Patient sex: M
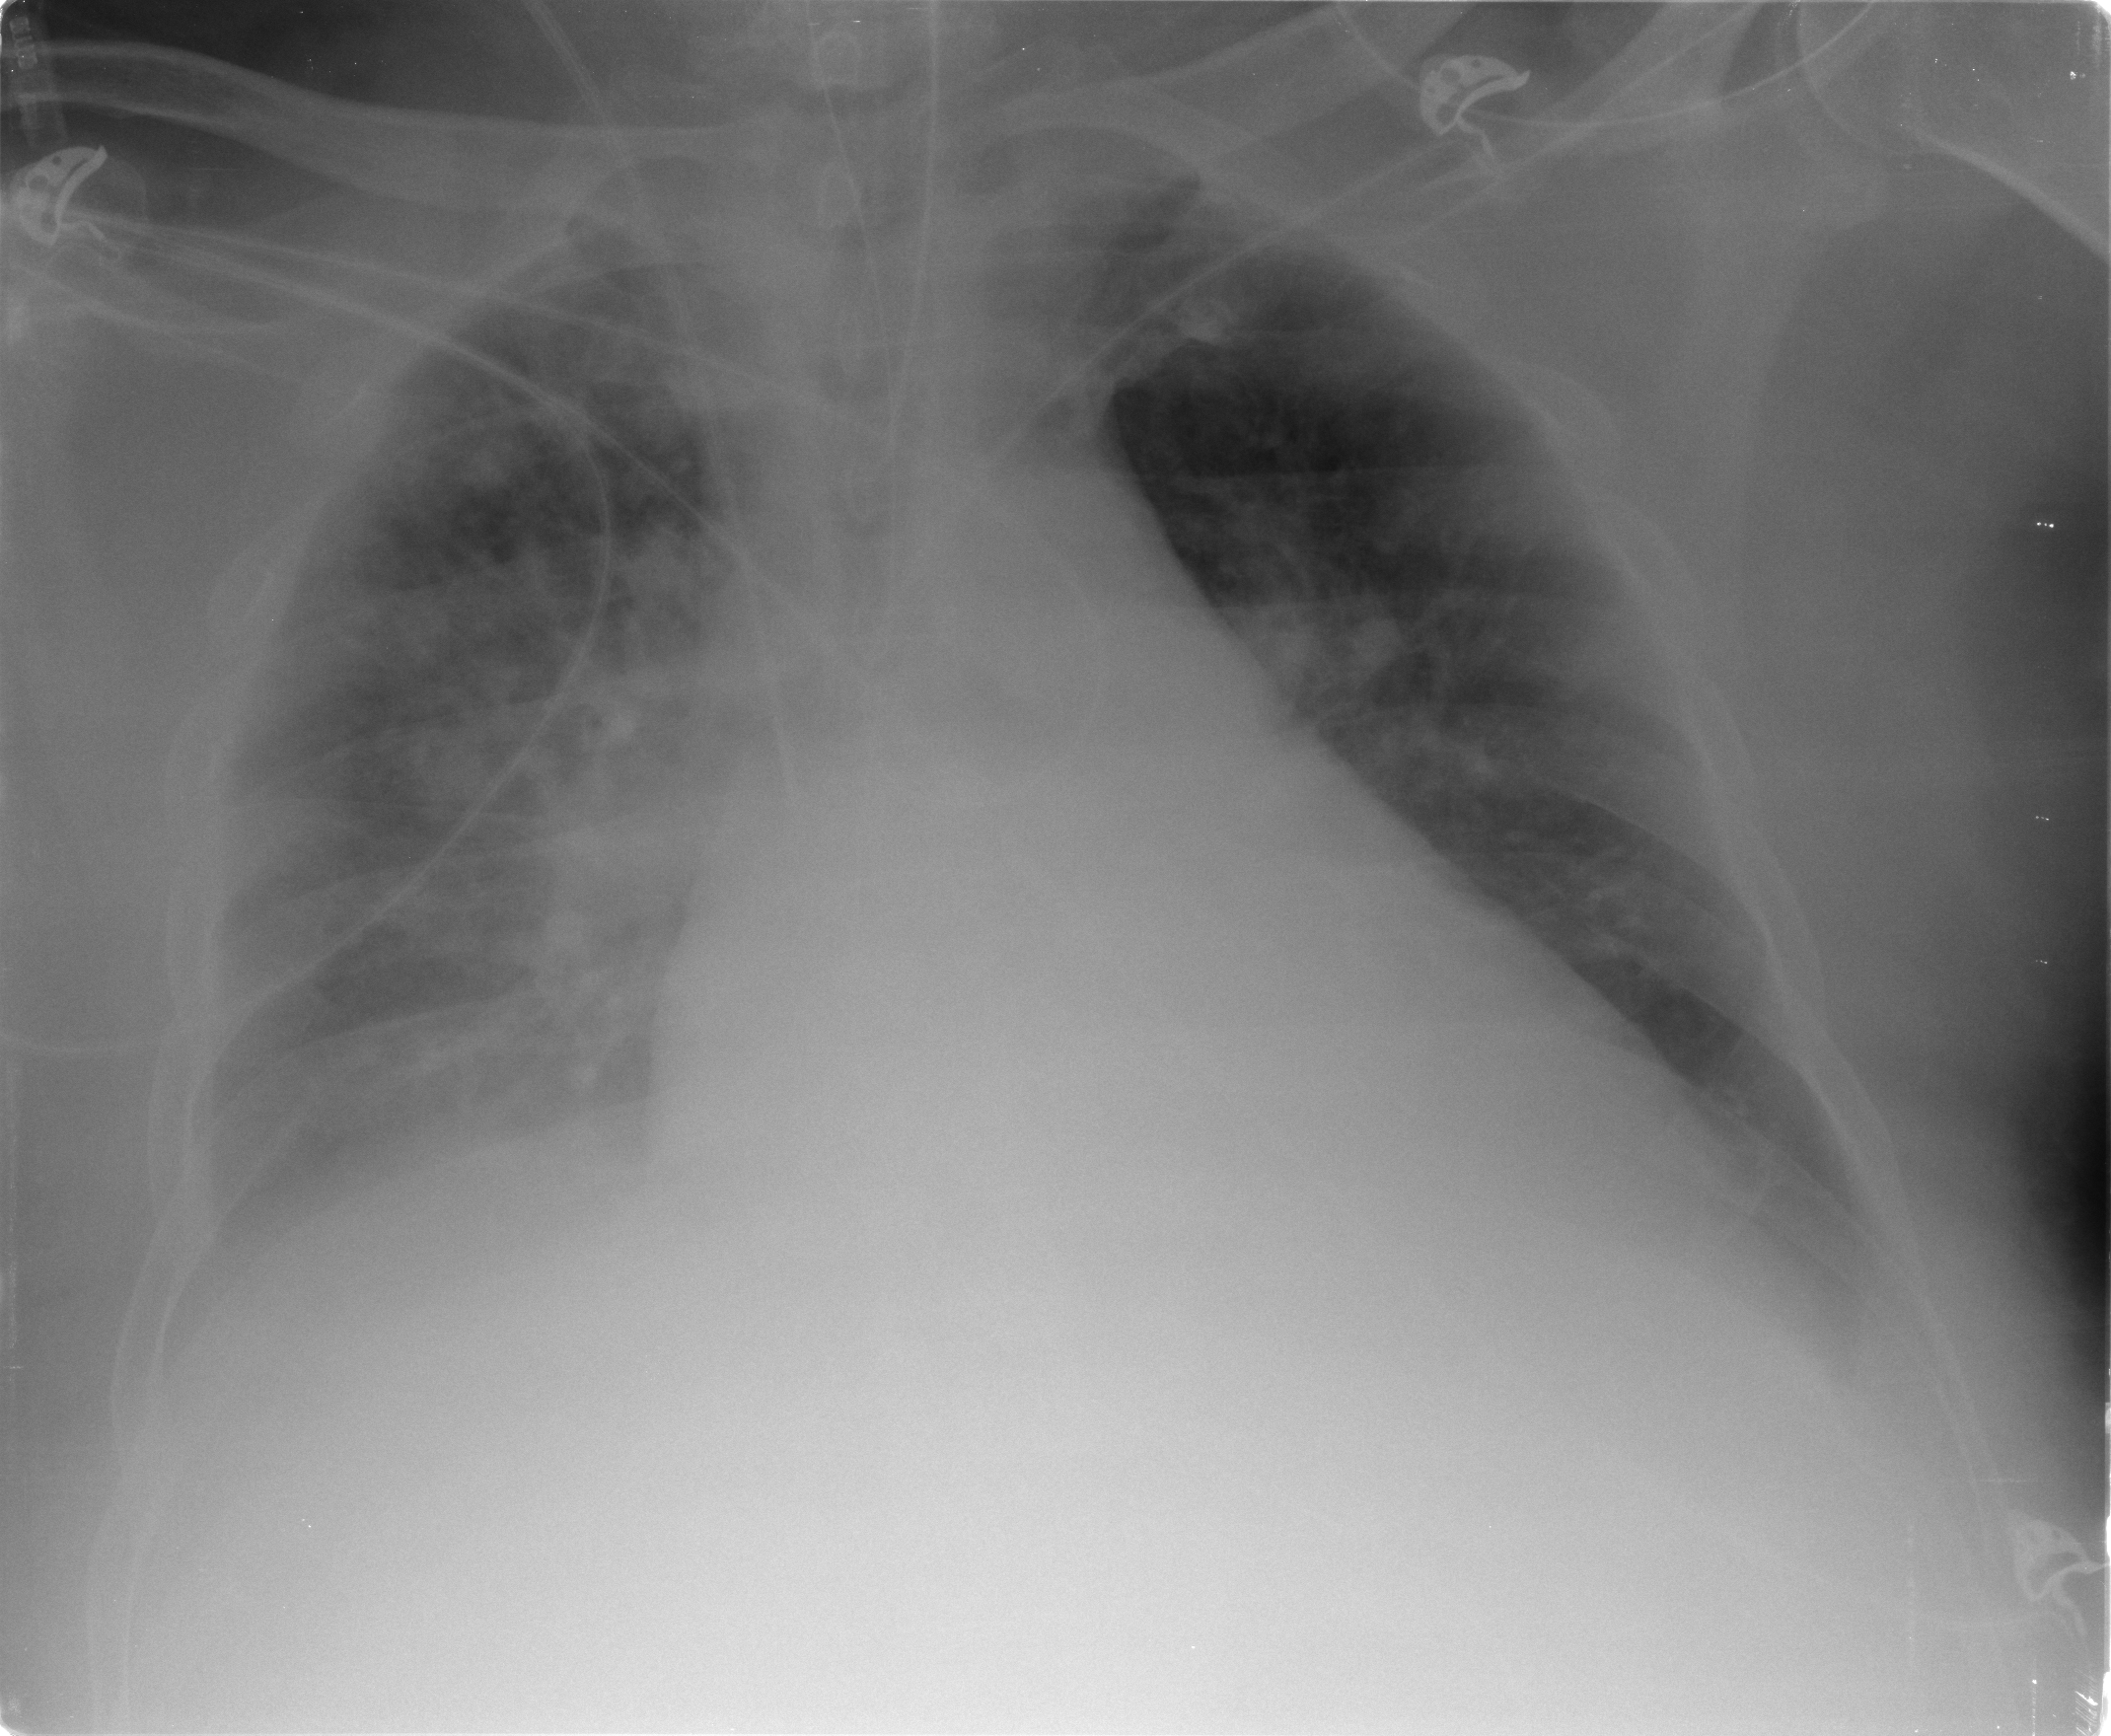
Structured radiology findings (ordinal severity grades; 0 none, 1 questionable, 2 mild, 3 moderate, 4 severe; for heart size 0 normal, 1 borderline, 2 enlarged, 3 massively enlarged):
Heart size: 3
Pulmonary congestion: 3
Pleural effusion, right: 1
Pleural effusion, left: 1
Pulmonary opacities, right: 2
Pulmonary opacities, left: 1
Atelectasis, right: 2
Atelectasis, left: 2